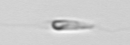
Label: flagellate_morphotype3